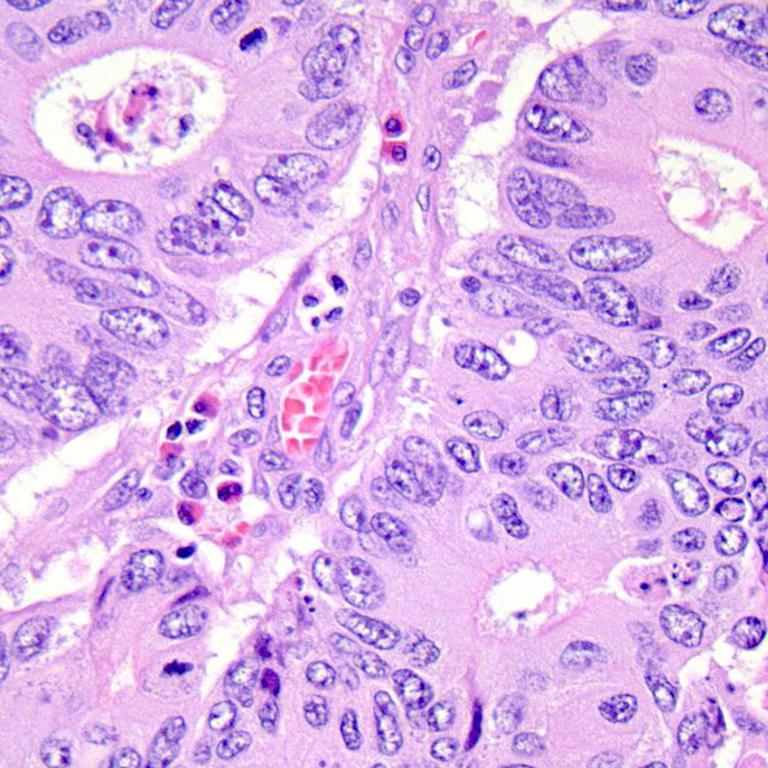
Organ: colon
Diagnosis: adenocarcinomas